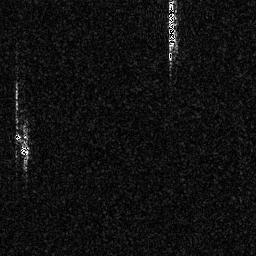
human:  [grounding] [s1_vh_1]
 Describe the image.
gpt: In the satellite image, there is  <ref>1 medium ship </ref> <box>[[64, 0, 68, 22, 0]]</box> located at top.